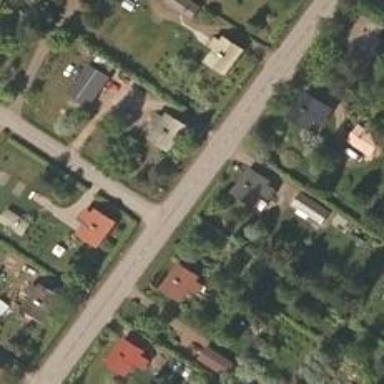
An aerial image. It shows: Residential road.